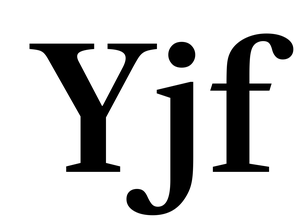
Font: LibreCaslonText_SemiBold